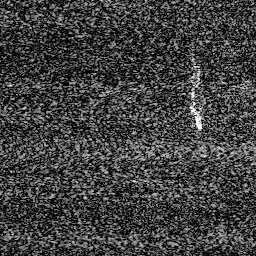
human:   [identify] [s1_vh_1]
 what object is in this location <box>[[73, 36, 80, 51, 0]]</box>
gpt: <ref>1 medium ship at the right</ref>